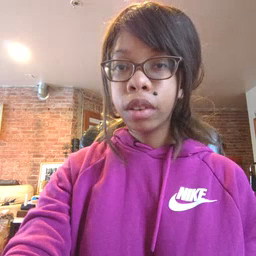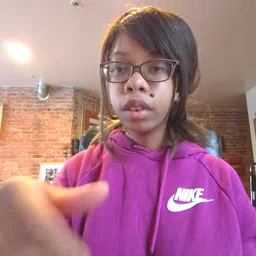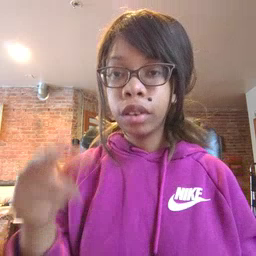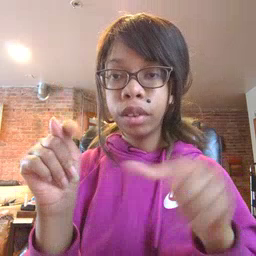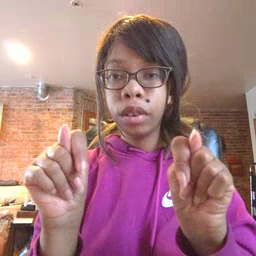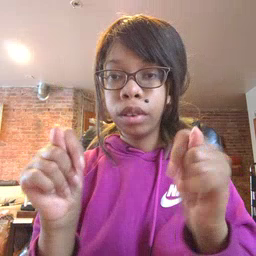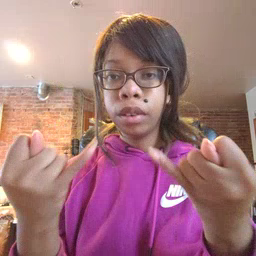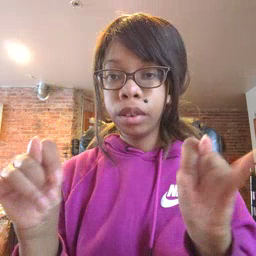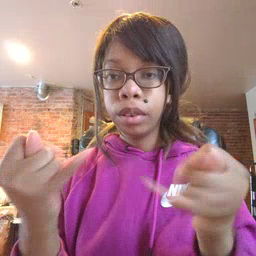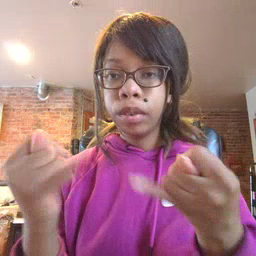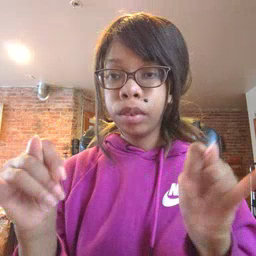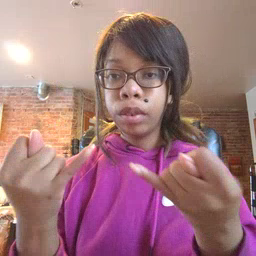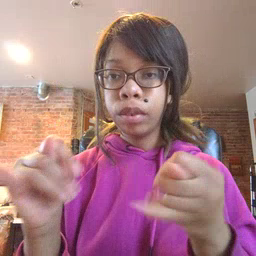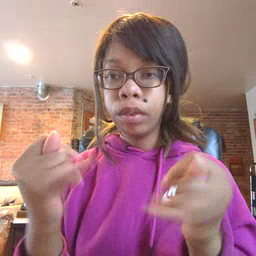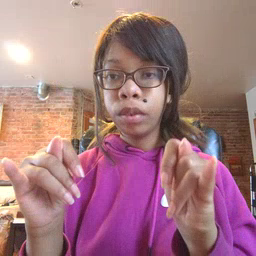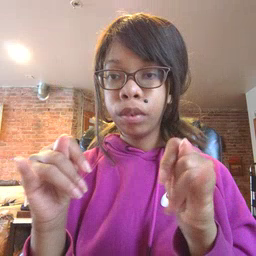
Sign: toy